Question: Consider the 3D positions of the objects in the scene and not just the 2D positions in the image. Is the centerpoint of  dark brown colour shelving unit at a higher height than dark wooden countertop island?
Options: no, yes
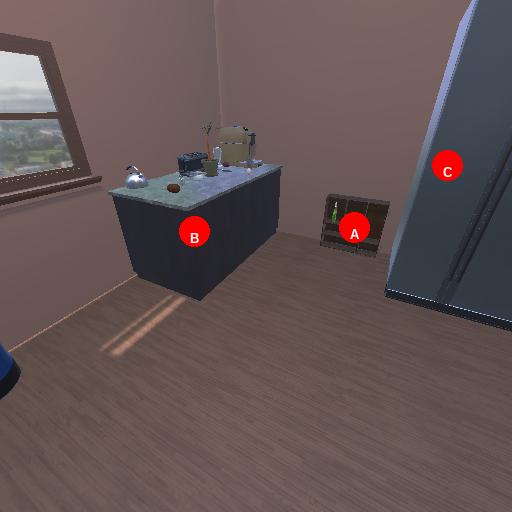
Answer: no